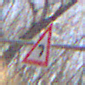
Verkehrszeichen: KurveLinks
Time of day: Midday
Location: Outdoor (Nature)
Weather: Clear
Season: NotSpecified
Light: Natural